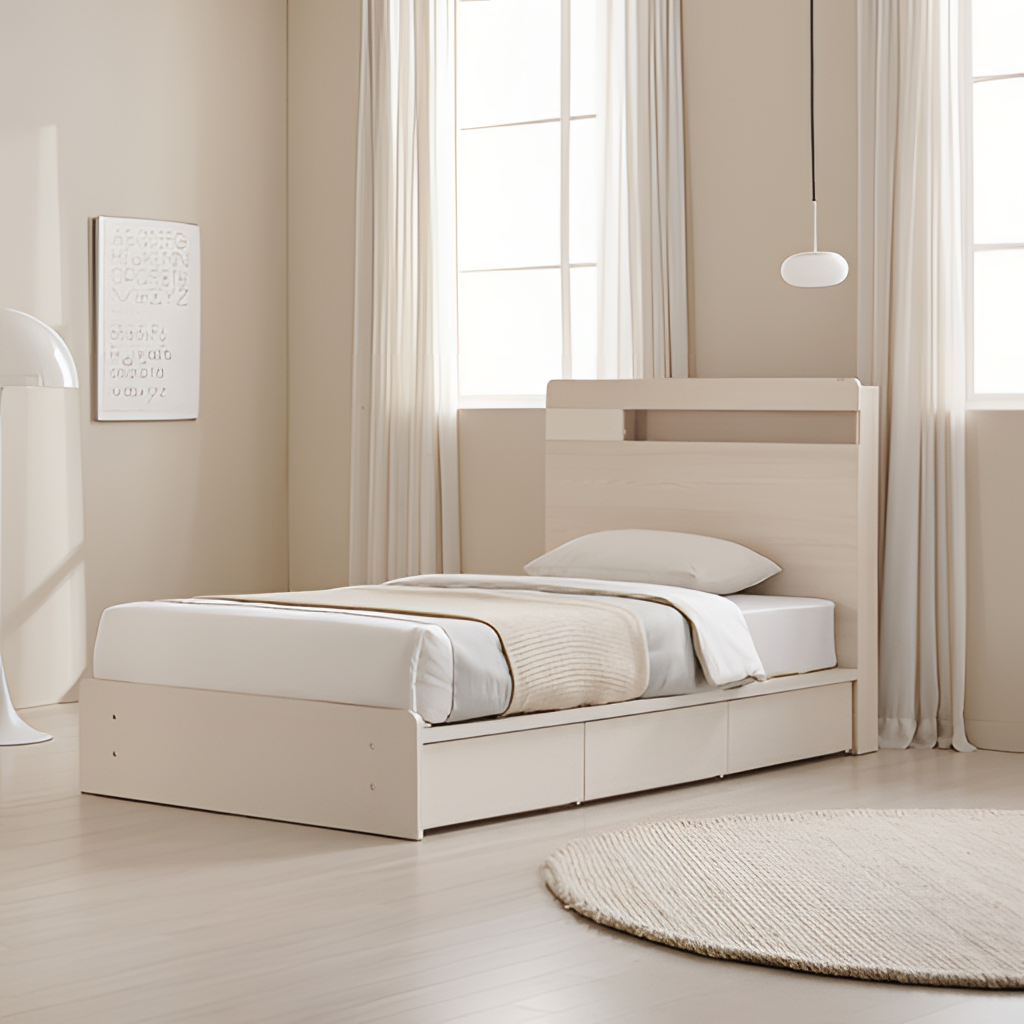
beige wood bed, bedroom, beige paint wallpaper, with solid pattern, minimalist, beige wood flooring, with plank pattern